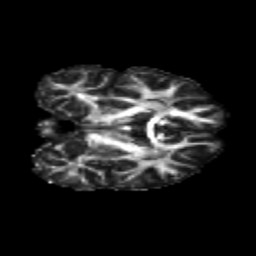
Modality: FA
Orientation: coronal
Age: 11
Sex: male
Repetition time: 9.512 s
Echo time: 0.089 s